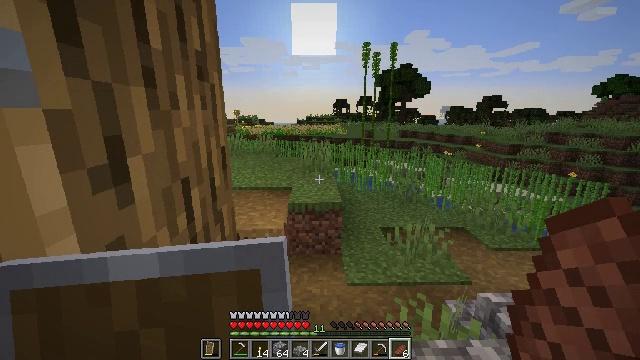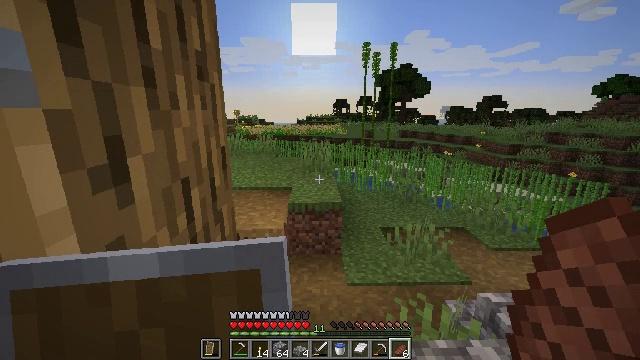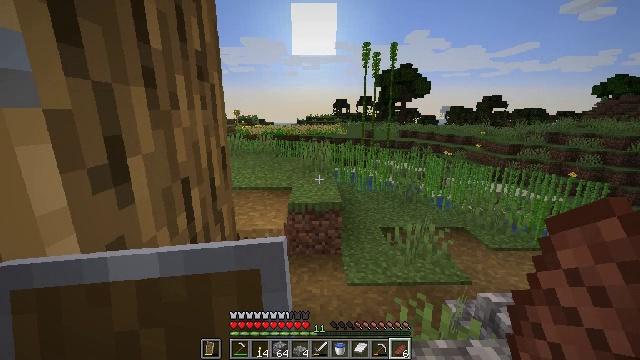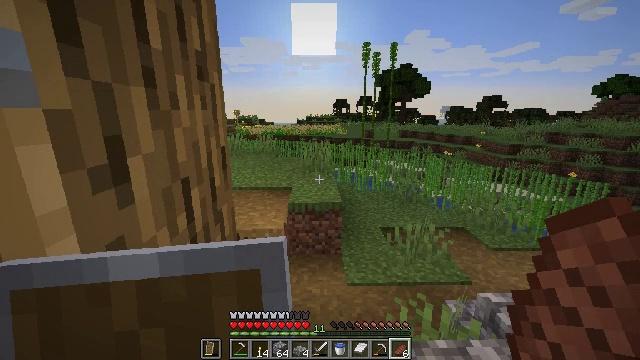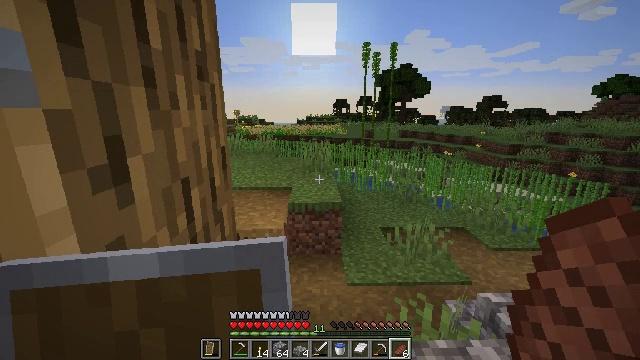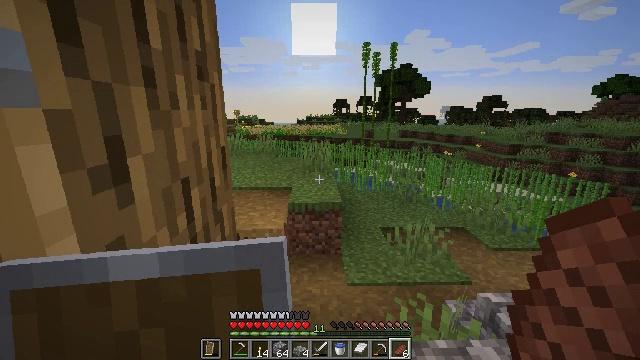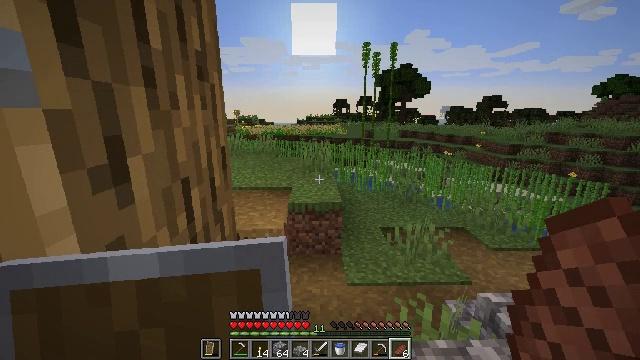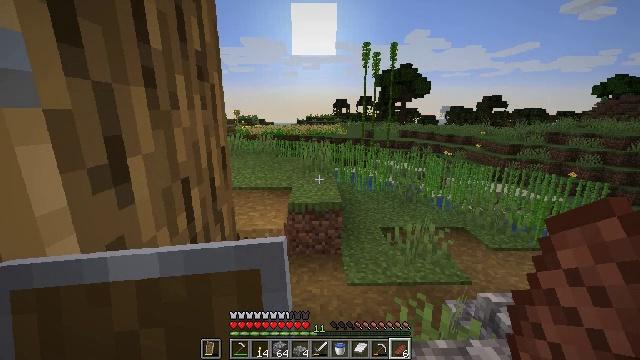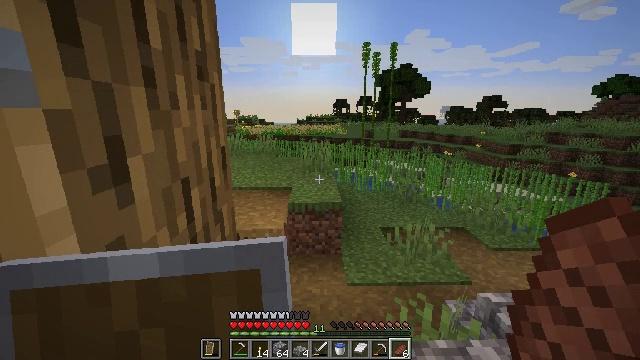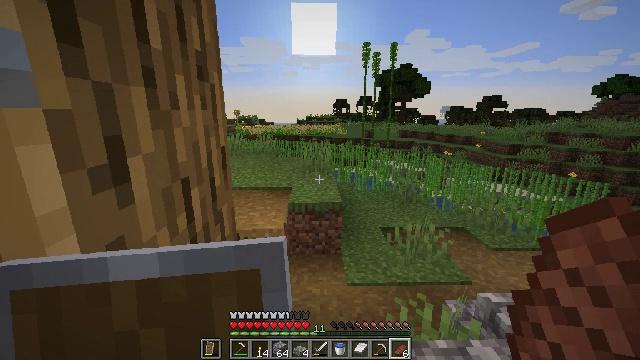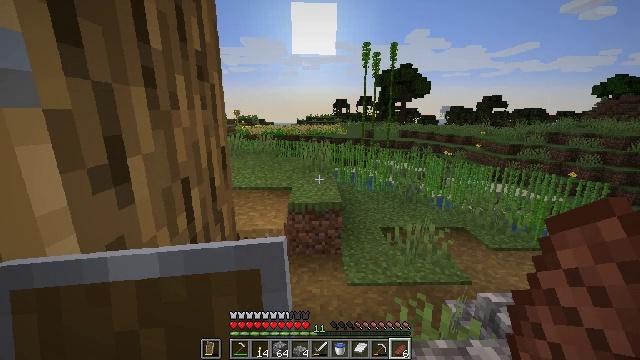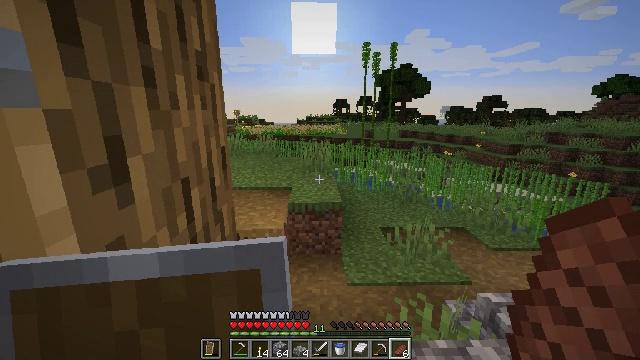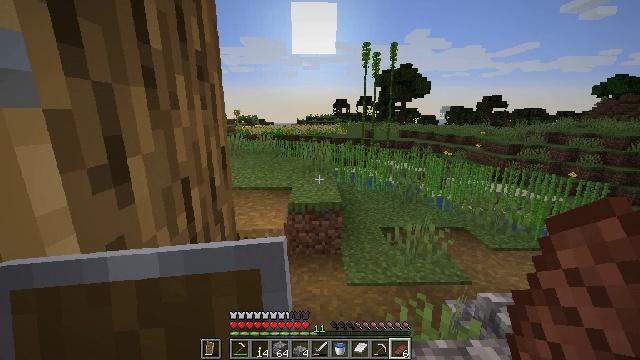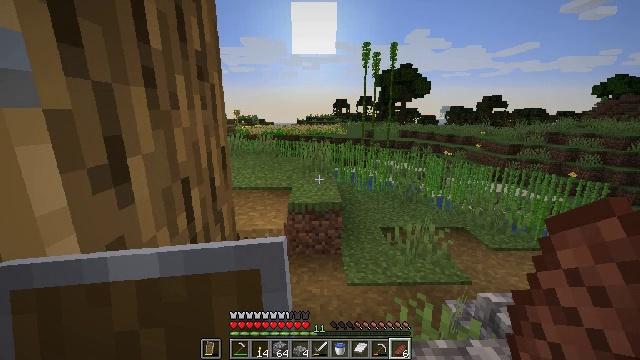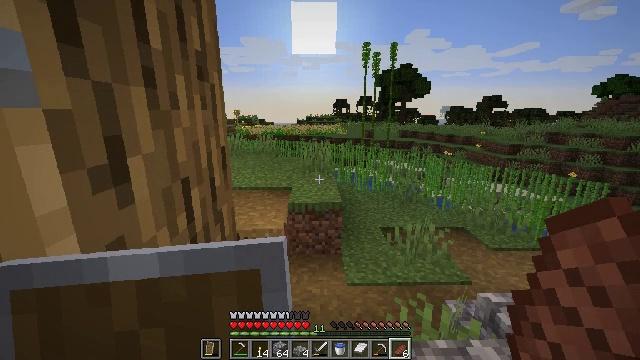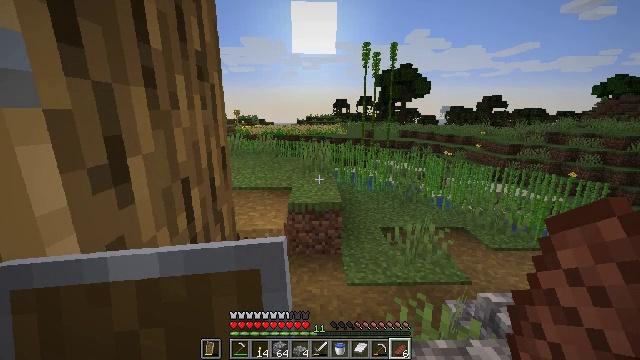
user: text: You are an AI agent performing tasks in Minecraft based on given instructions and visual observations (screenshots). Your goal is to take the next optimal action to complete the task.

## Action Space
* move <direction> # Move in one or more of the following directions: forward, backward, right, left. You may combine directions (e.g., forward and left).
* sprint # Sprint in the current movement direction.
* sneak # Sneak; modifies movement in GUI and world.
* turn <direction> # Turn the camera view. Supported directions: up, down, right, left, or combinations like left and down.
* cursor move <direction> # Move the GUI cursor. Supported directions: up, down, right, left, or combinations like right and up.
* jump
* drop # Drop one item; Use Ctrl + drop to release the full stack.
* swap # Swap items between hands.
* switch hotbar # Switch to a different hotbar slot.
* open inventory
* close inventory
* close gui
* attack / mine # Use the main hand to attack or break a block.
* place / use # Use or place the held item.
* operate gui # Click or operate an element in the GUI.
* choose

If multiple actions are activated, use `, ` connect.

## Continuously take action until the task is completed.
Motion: motion action
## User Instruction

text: Mine the farmland block.
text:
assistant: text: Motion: no_op
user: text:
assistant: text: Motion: no_op
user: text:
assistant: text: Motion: no_op
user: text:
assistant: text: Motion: no_op
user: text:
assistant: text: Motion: no_op
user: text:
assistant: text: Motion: no_op
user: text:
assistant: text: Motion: no_op
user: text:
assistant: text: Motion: no_op
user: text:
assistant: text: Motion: no_op
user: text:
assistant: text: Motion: no_op
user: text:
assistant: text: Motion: no_op
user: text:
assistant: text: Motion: no_op
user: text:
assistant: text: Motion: no_op
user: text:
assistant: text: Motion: no_op
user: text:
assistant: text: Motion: no_op
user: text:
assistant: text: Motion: no_op
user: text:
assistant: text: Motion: no_op
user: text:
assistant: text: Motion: no_op
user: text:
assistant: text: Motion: no_op
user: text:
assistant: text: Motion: no_op
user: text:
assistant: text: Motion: no_op
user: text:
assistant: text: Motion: no_op
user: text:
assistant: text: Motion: no_op
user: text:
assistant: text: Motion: no_op
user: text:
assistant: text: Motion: no_op
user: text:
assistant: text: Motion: no_op
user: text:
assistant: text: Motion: no_op
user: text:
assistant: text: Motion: no_op
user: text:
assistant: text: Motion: no_op
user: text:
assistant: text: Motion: no_op